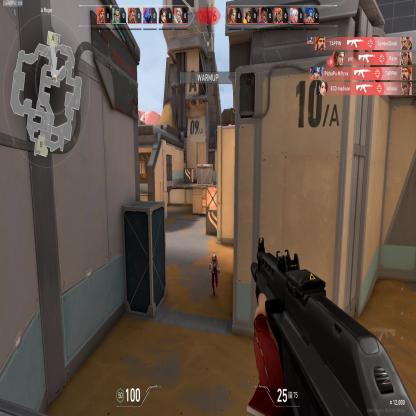
Label: enemy